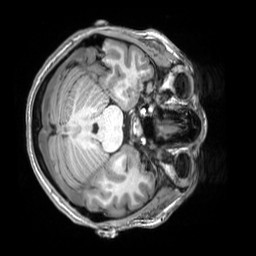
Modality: T1w
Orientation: axial
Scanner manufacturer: siemens
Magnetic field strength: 3 T
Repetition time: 2.5 s
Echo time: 0.00343 s